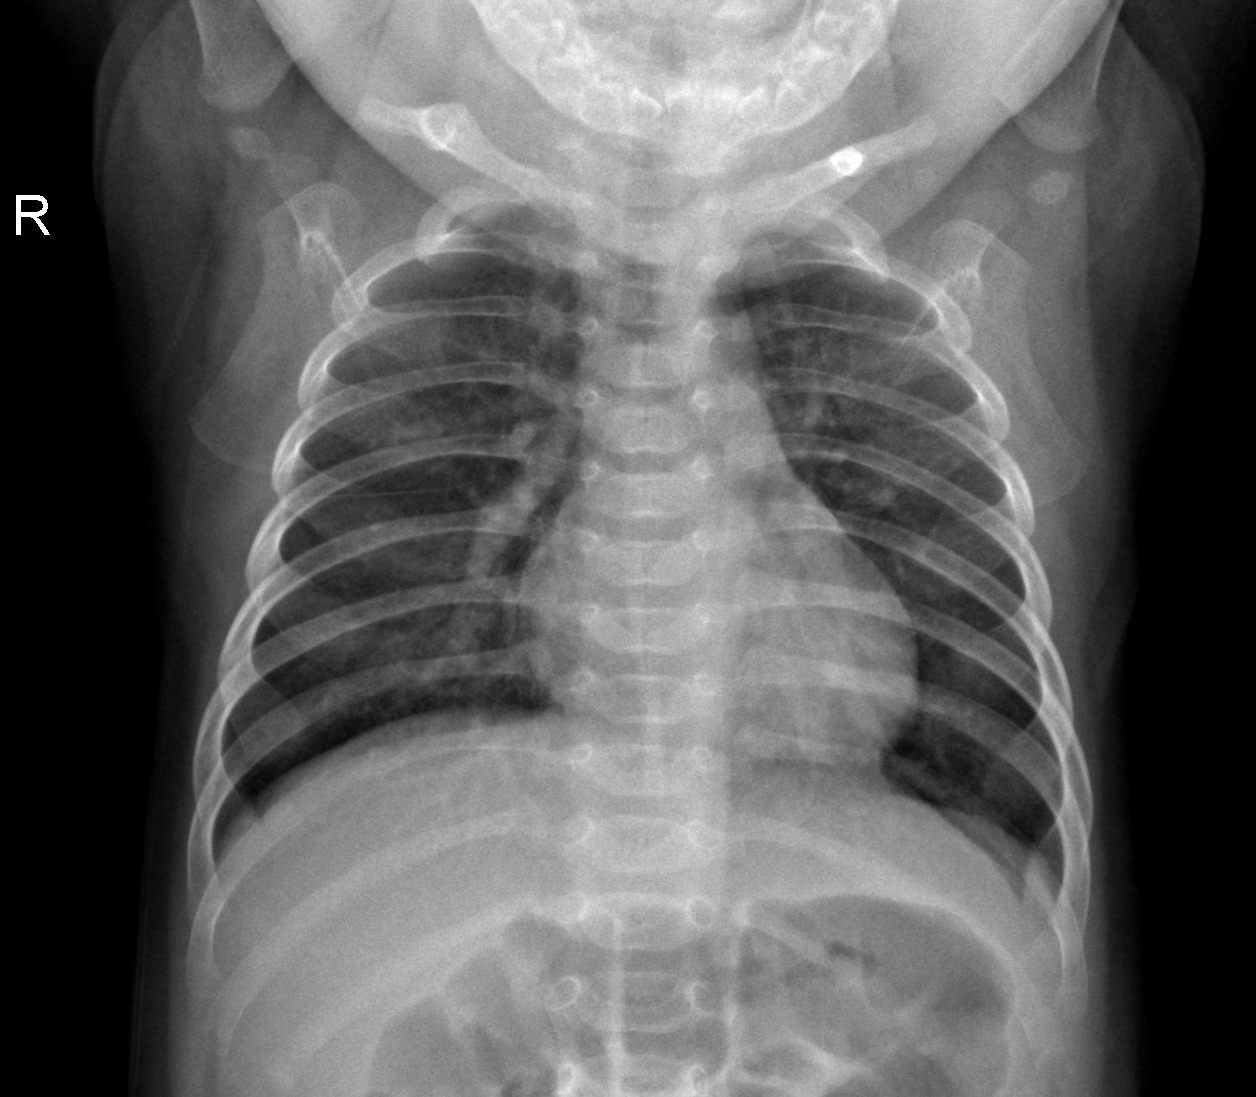
Diagnosis: NORMAL